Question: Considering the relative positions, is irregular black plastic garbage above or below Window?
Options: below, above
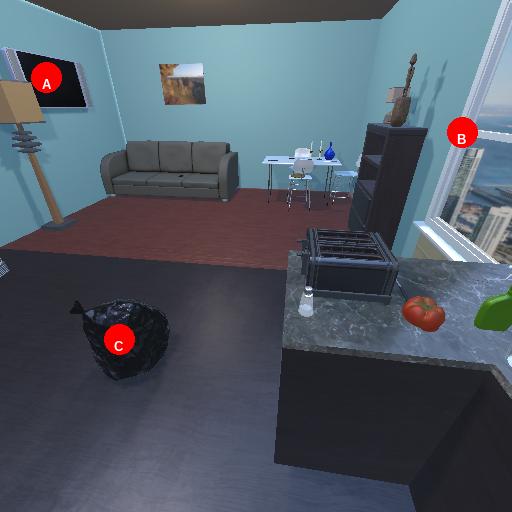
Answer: below